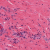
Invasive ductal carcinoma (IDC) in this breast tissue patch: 0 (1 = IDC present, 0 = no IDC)